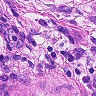
Metastatic tissue present: yes